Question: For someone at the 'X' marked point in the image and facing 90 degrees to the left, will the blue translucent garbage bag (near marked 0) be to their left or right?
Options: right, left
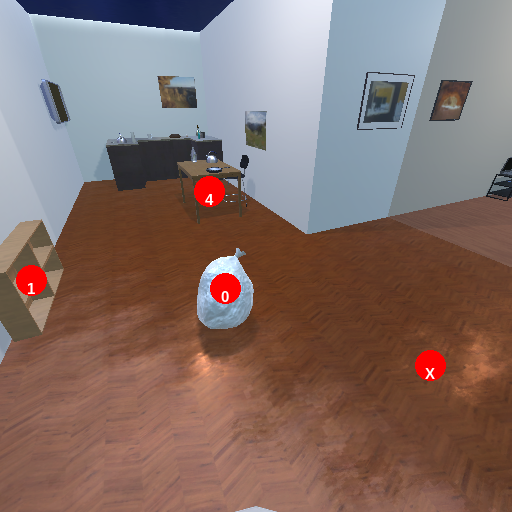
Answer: right